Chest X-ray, AP view. Patient: 28 years old, sex M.
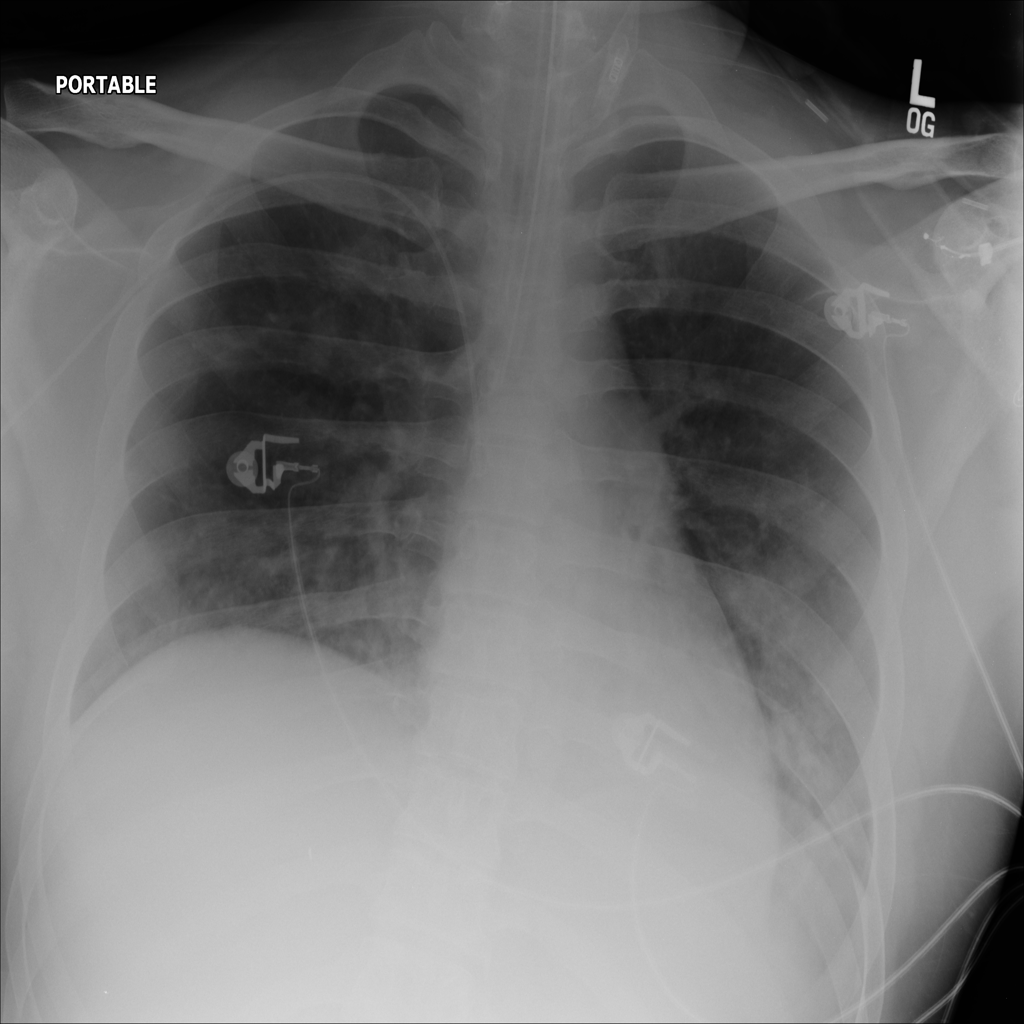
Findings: No Finding